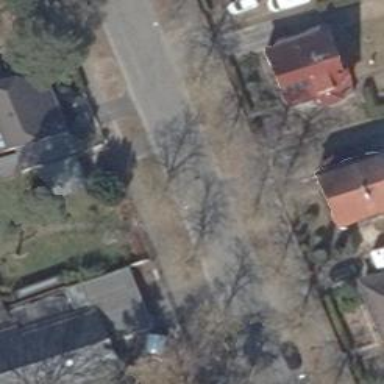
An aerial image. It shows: Residential road with separate sidewalks on both sides.